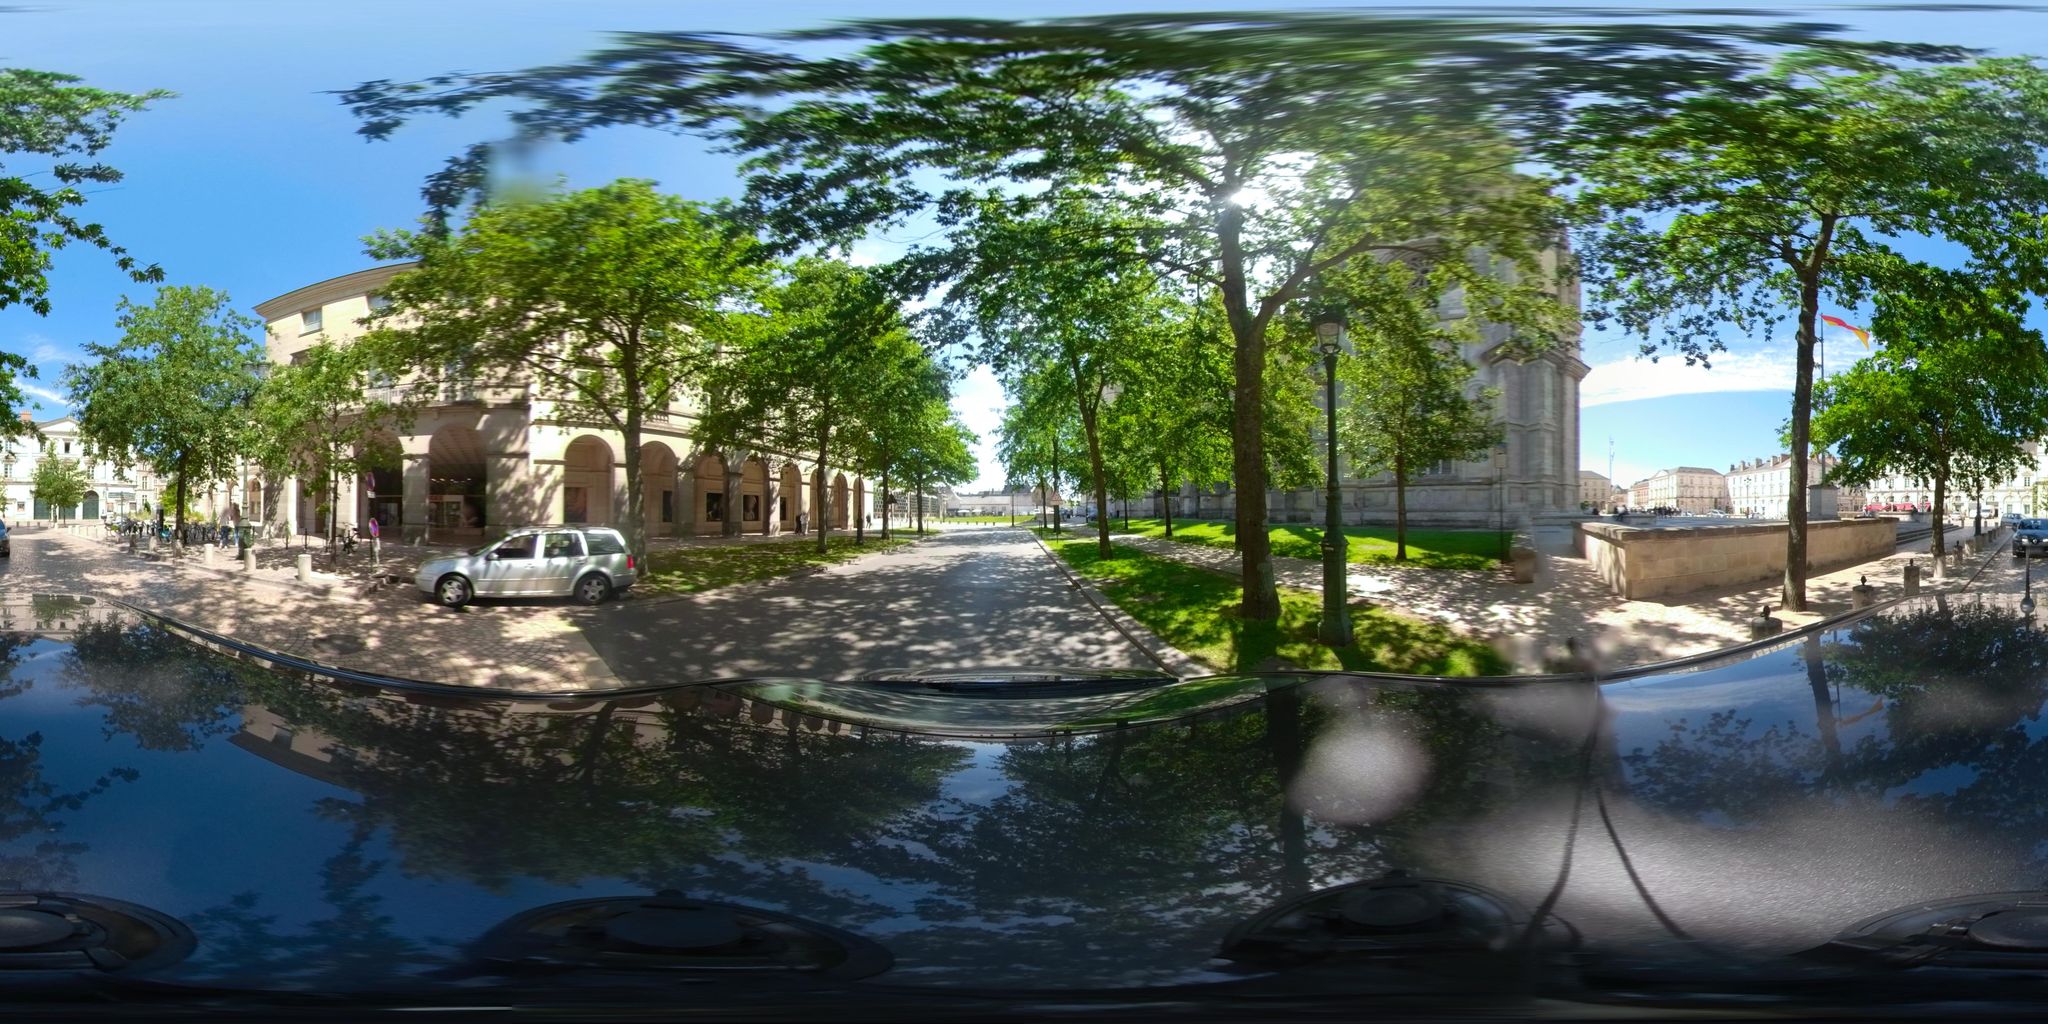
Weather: clear
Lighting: day
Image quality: slightly poor
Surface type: cycling surface
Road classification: tertiary, living_street
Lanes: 2
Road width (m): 6
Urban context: urban centre
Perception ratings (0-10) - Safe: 6.25, Lively: 8.38, Beautiful: 4.23, Boring: 2.82, Depressing: 6.7, Wealthy: 7.77